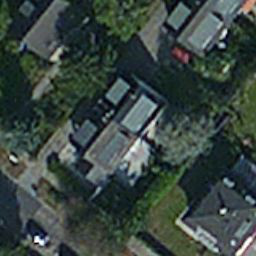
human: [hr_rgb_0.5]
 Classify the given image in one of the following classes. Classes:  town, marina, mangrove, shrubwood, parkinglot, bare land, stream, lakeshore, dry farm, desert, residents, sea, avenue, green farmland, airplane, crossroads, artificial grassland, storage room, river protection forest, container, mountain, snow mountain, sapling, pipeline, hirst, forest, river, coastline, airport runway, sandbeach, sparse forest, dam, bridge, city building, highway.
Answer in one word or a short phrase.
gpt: residents